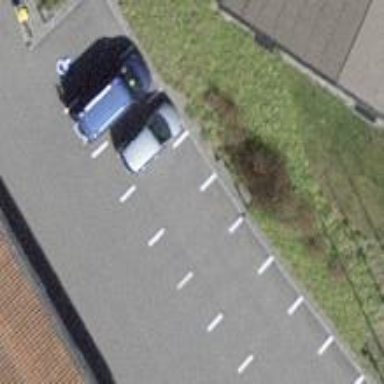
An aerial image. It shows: Charging station.